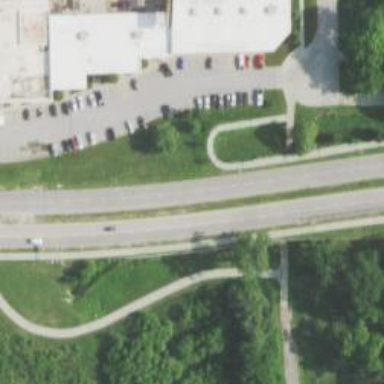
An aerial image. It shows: Cycleway.